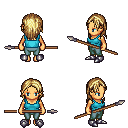
a pixel art fantasy rpg character, female body template, human, tanned skin, teal pirate shirt, teal pants, blonde long hairstyle, metal boots, spear, four views (front, back, left, right), 2x2 character sprite sheet, small pixel art, hard edges, no anti-aliasing